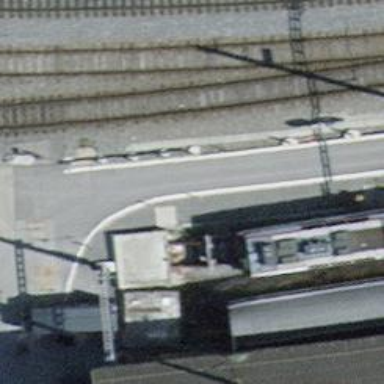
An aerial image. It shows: Railway buffer stop.